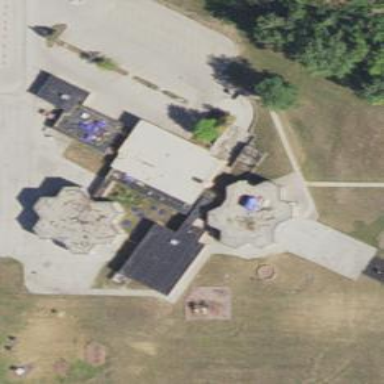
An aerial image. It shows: School.